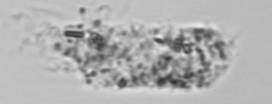
Label: fecal_pellet